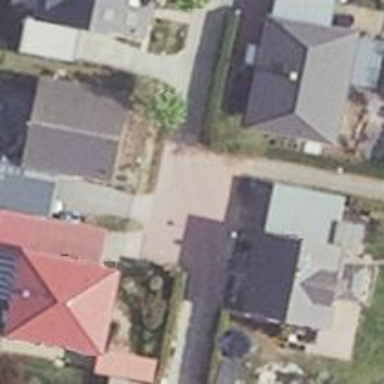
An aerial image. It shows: Residential road.